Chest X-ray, PA view. Patient: 58 years old, sex F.
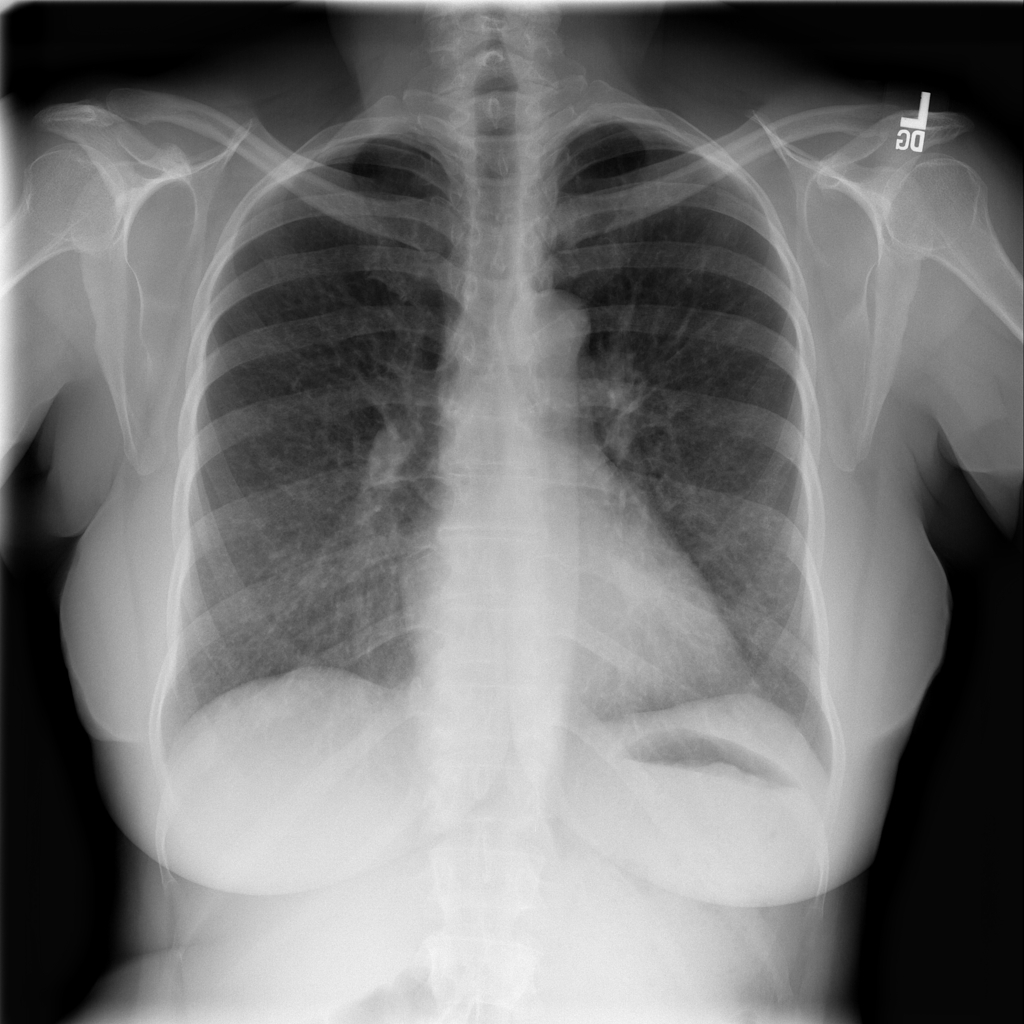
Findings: Pneumothorax